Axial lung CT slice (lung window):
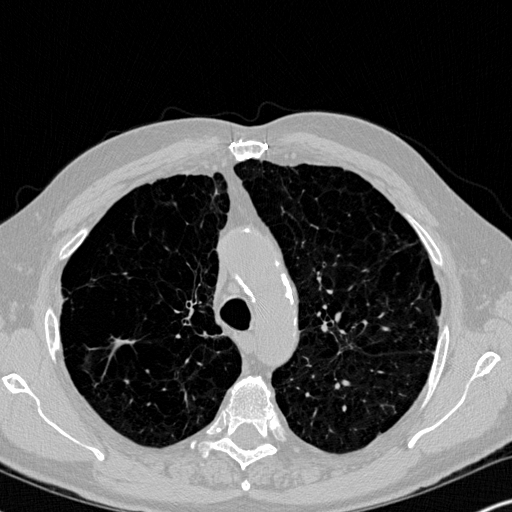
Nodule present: no